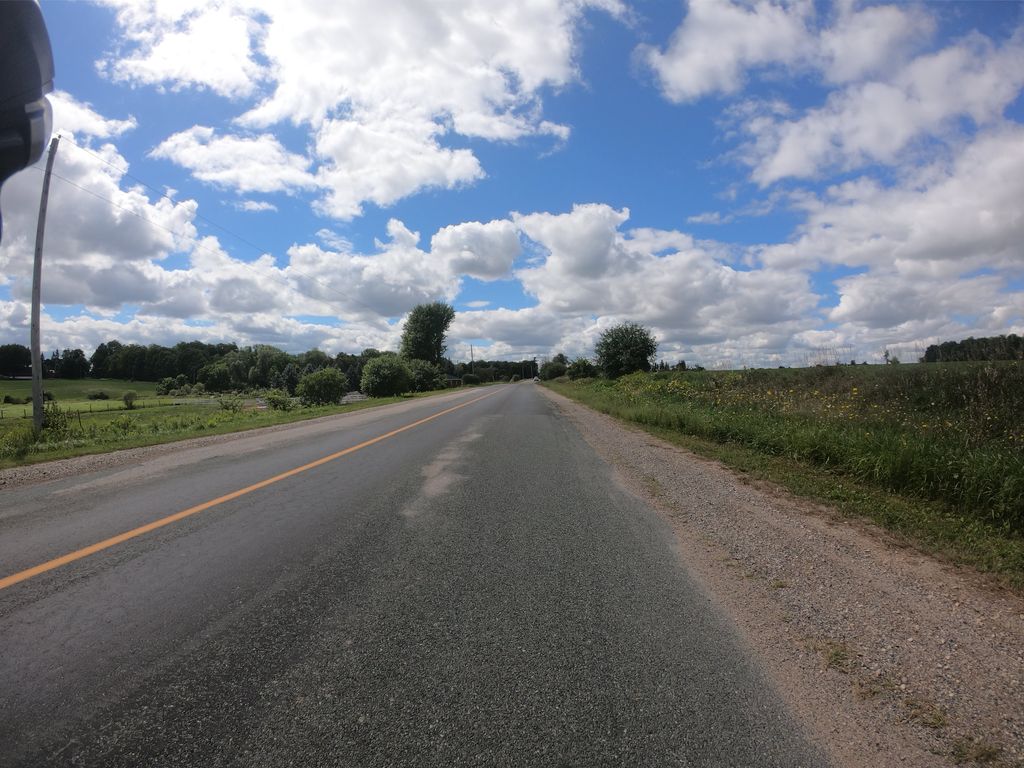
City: kitchener-waterloo